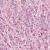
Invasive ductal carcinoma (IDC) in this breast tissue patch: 1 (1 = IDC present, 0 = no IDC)